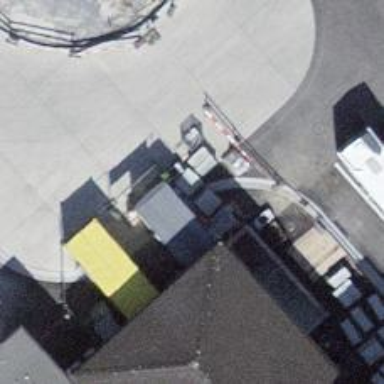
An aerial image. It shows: Passage tunnel for footway.